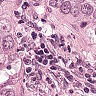
Metastatic tissue present: yes